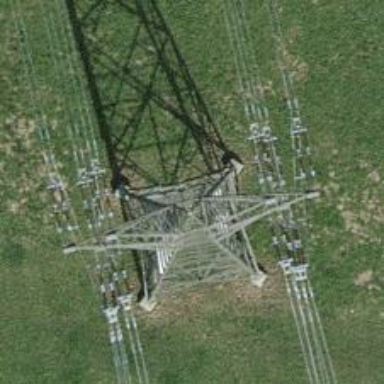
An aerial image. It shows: Three cables of power line.